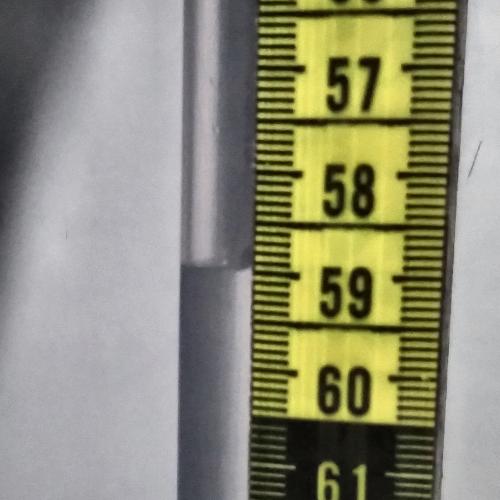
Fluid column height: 58.9 cm